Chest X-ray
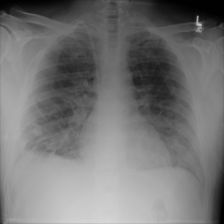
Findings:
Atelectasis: negative
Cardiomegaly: negative
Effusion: negative
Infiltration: positive
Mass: negative
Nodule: negative
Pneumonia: negative
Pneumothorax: negative
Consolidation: negative
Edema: positive
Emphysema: negative
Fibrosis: negative
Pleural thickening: negative
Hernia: negative